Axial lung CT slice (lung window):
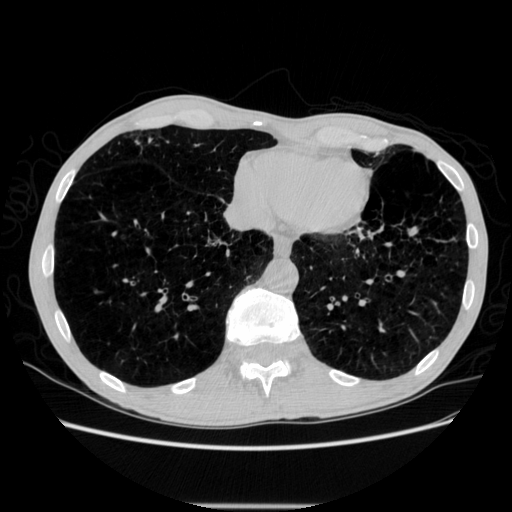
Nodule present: no